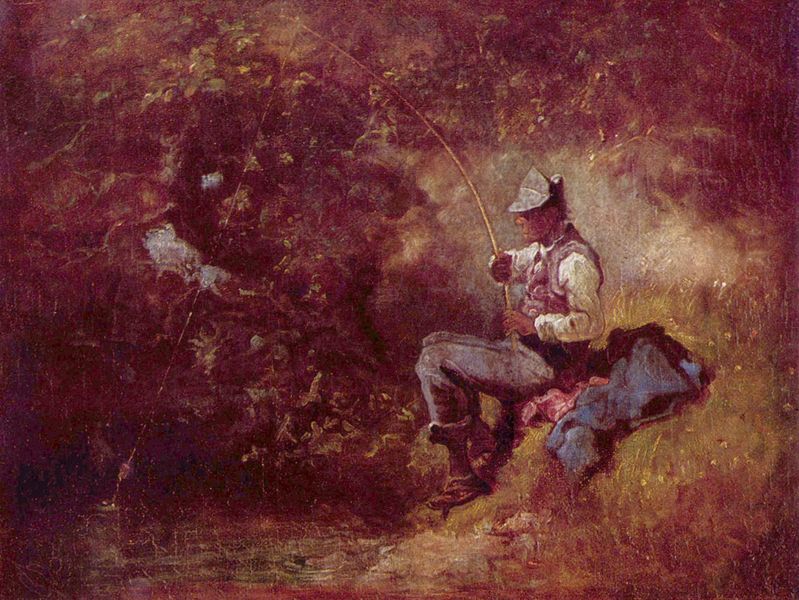
Titel: Der Angler
Künstler: Carl Spitzweg
Standort: Burladingen
Institution: Sammlung Konsul Dr. Franz Grupp
Schlagwörter: baum, blau, blätter, dunkel, gemälde, hand, laub, mann, meer, schatten, wasser, weiß, bäume, fluss, gelb, grün, landschaft, ocker, see, sitzen, teich, ufer, blume, blumen, braun, frankreich, grau, hell, hut, kleider, licht, pastell, profil, schwarz, szene, zeichnung, blüte, blüten, gras, rasen, rot, wiese, wolke, beige, malerei, anzug, hemd, hose, jacke, kappe, mütze, gesicht, kleidung, mensch, bild, hände, portrait, bach, natur, spiegelung, strauch, busch, büsche, gebüsch, pastos, rauch, sonne, sträucher, boden, mantel, realismus, schnur, sitzend, stoff, person, pflanze, pflanzen, rosa, wald, fliegen, genre, stilleben, beine, deutschland, bein, füße, wellen, düster, alter mann, schuhe, fischer, leine, abhang, hang, idylle, rand, ölgemälde, querformat, seile, krawatte, sitzt, sandalen, weste, tor, spitzweg, haken, bayern, seil, hocken, kniee, gebogen, angel, stiefel, tracht, fisch, verschwommen, dunke, köder, fangen, tonig, rötlich, fang, rute, bayer, glück, angebissen, angler, bäuerlich, joppe, angeln, angelschnur, fischen, am haken, schwimmer, gedämpft, beschienen, angelrute, bätter, stauch, landshcaft, angelt, ang, mann hut, vergilbbt, müsche, fischend, schräucher, kraquele, büasche